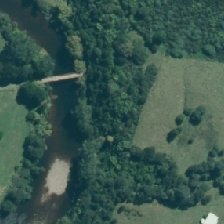
Land cover: deciduous_hardwood